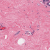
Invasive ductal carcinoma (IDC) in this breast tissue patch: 0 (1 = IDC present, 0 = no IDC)